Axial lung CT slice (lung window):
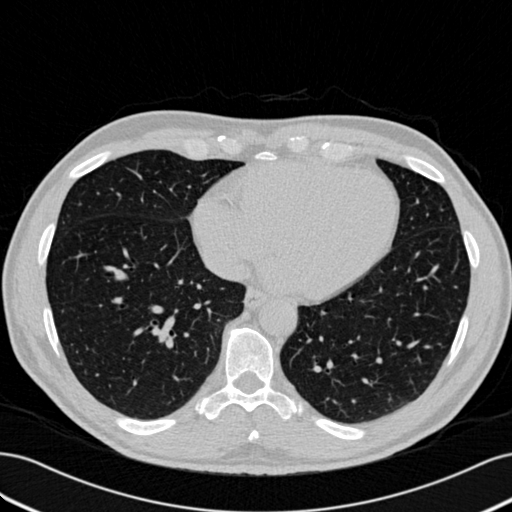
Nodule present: no